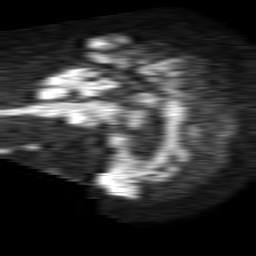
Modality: TRACE
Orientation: sagittal
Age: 76
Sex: male
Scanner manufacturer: philips
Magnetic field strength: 1.5 T
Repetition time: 4.6 s
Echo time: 0.08517 s